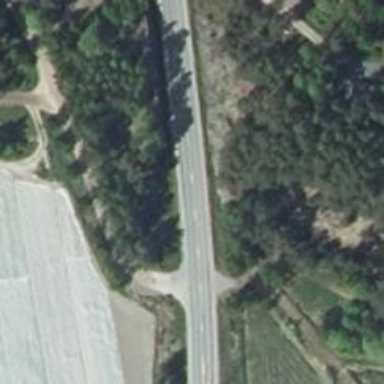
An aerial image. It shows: Secondary road.